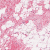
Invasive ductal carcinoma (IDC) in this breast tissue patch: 0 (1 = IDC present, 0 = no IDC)